Interaction volume radius: 5 \u00c5
Interaction volume height: 25 \u00c5
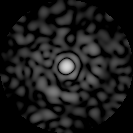
Disorder parameter: 0.8296